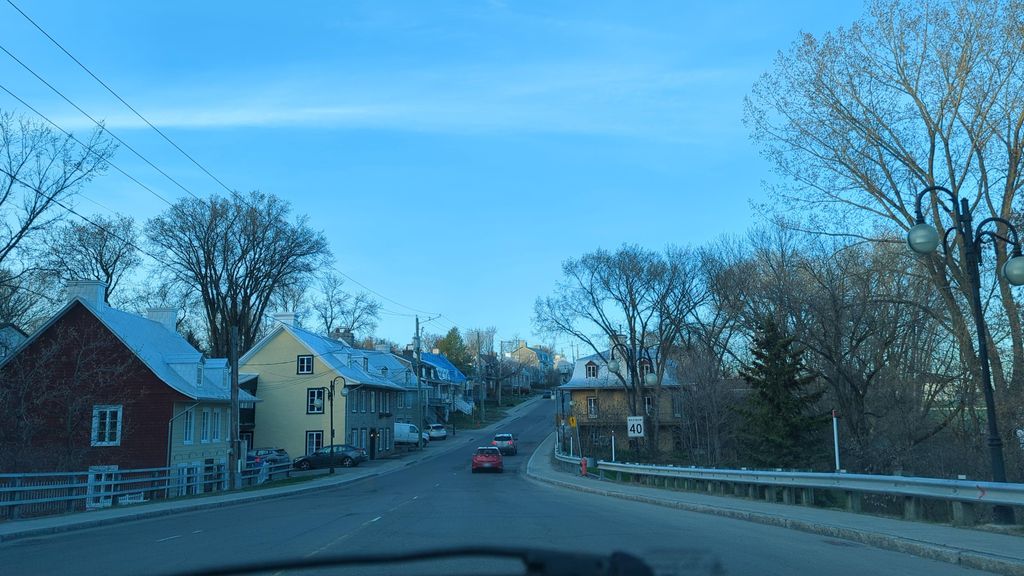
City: quebec_city